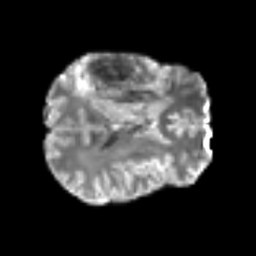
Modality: T2w
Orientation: axial
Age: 50
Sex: male
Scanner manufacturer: siemens
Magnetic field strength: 3 T
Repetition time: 6.1 s
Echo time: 0.101 s